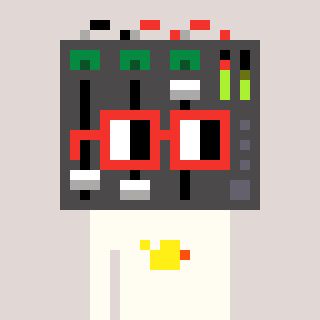
a pixel art character with square red glasses, a mixer-shaped head and a grayscale-colored body on a warm background